Question: i am getting the system current date and trying to display it in a textview.
after trying the below code
'''
private OnClickListener listener1 = new OnClickListener() {
@Override
public void onClick(View arg0) {
long dtMili = System.currentTimeMillis();
Date dt = new Date(dtMili);
gett.setText(dt.toString());
}
};
'''

but i only want something like '15/7/2013'.
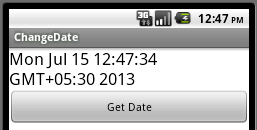
Answer: I think you need this:
'''
SimpleDateFormat sdf = new SimpleDateFormat("dd/MM/yyyy");
String date = sdf.format(dt);
'''
Also see <URL>.